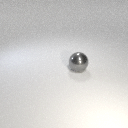
large gray metal sphere